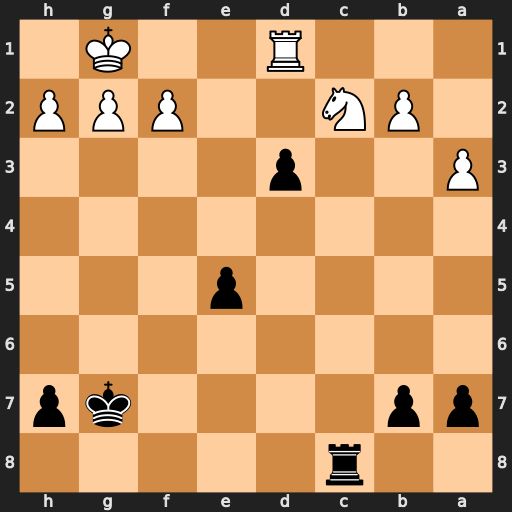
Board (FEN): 2r5/pp4kp/8/4p3/8/P2p4/1PN2PPP/3R2K1
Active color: b
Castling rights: -
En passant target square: -
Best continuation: dxc2 Rc1 Rd8 Kf1 Rd1+ Ke2 Rxc1